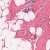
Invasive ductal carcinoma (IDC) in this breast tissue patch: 0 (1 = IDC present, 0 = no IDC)